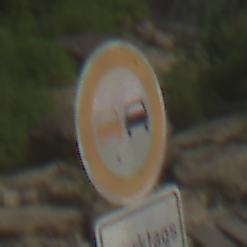
Verkehrszeichen: Ueberholverbot
Zusatzzeichen unten: ZeitangabenMitBeschraenkungAufWochentage1
Umgebung: Outdoor, Nature
Tageszeit: MorningAfternoon
Wetter: PartlyCloudy
Licht: Natural
Jahreszeit: NotSpecified
Kontrast: HighContrast